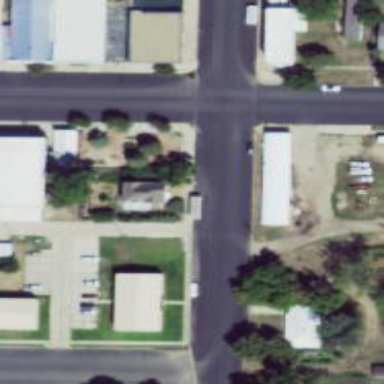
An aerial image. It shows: Alley classified as service road.